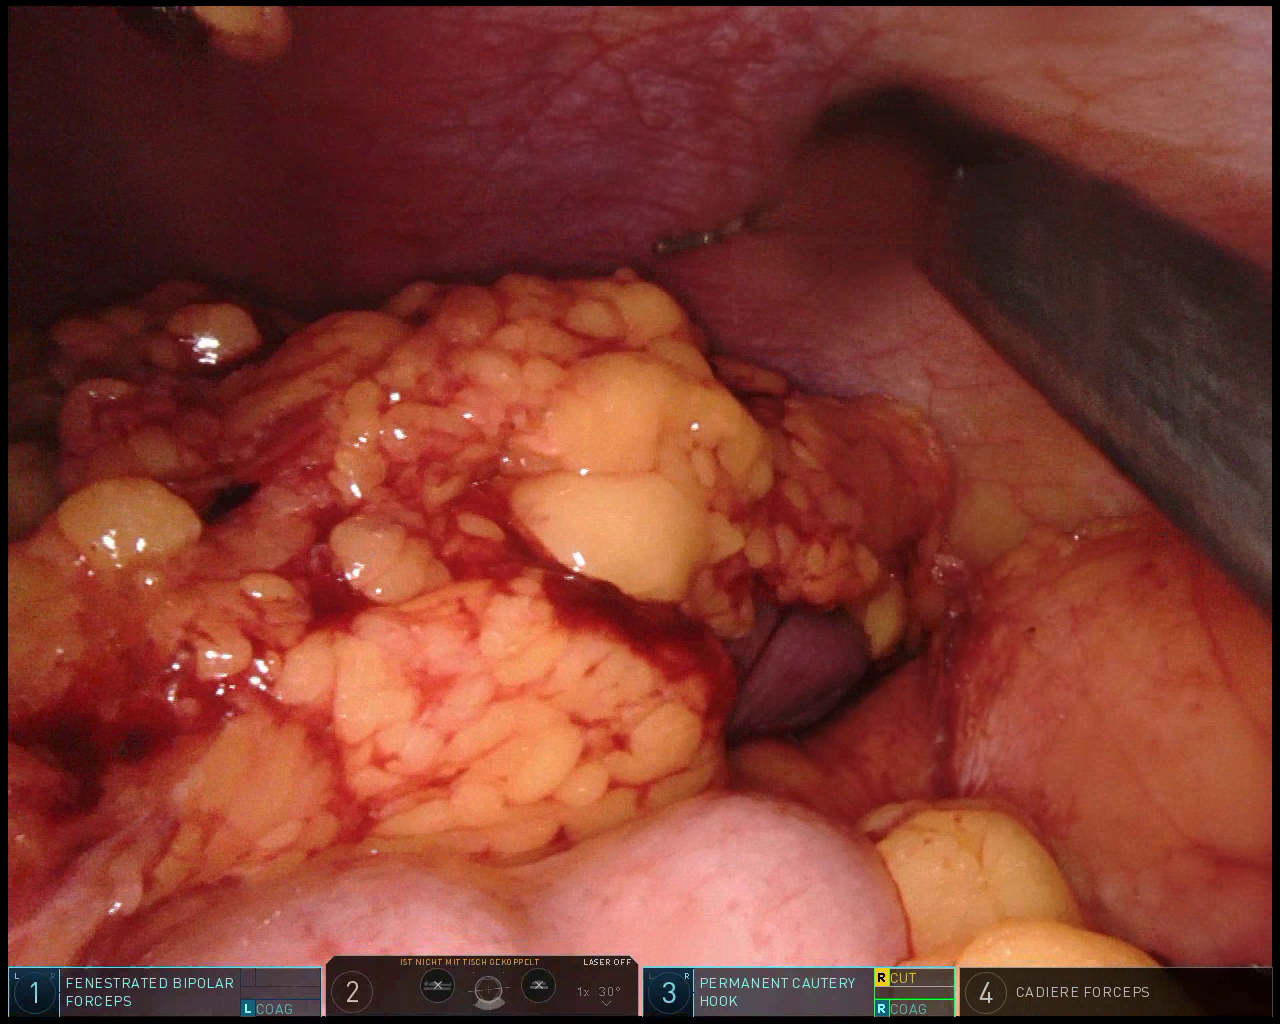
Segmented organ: spleen
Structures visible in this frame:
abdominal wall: yes
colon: yes
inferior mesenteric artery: no
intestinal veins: no
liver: no
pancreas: no
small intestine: yes
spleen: yes
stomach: no
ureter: no
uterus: no
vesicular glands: no